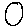
Label: circle